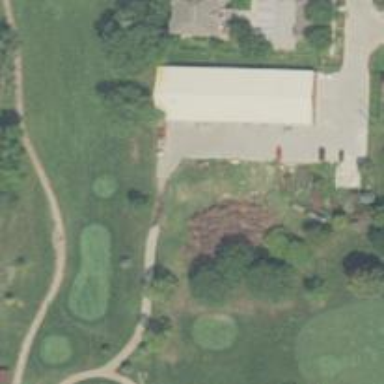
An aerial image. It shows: Well-maintained path used as golf cart path. The tracktype is grade1.